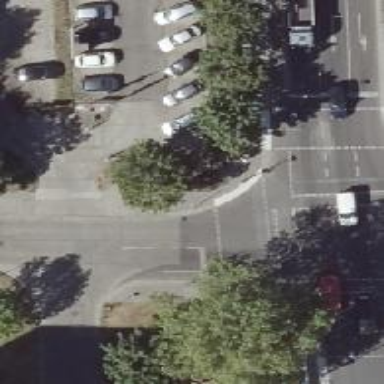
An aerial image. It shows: Residential road with concrete surface. There is separate sidewalk and designated cycle lane on the left with lane markings.